Interaction volume radius: 10 \u00c5
Interaction volume height: 25 \u00c5
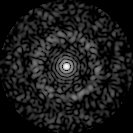
Disorder parameter: 0.8148